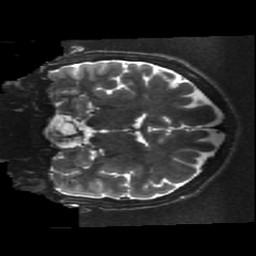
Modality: T2w
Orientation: coronal
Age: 18
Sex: male
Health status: ill
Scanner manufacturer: ge
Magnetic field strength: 3 T
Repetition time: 7.5 s
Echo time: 0.1015 s